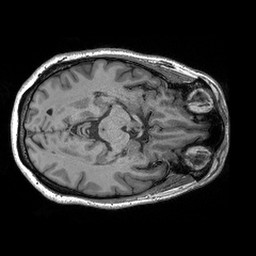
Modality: T1w
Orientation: axial
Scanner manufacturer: siemens
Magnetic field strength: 3 T
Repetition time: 2.3 s
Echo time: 0.00298 s